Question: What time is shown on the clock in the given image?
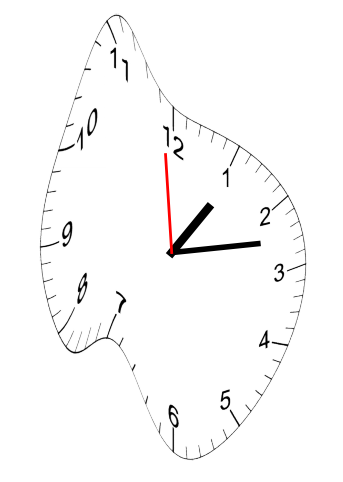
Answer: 01:12:59